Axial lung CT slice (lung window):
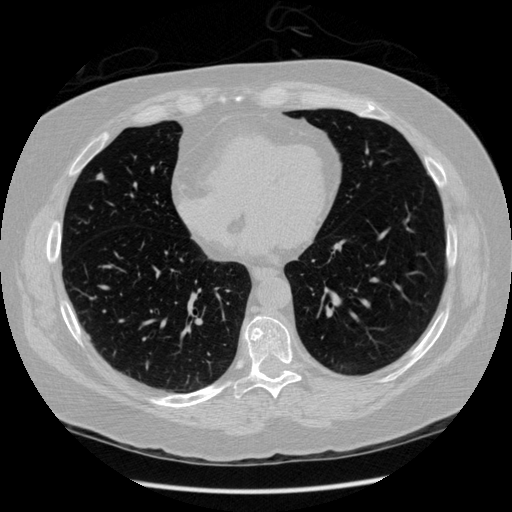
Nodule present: yes
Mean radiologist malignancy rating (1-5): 3